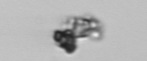
Label: detritus